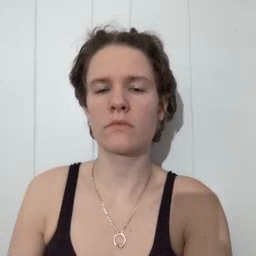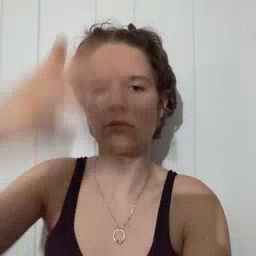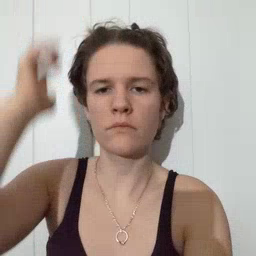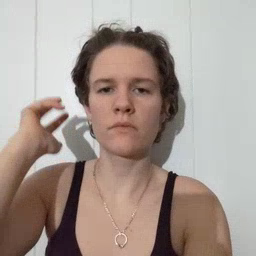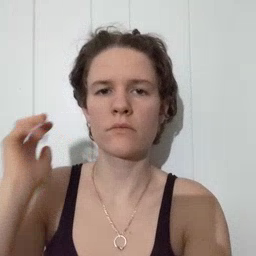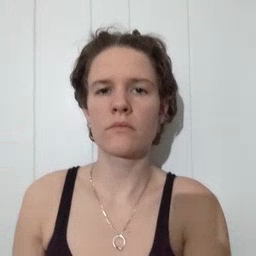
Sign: lion